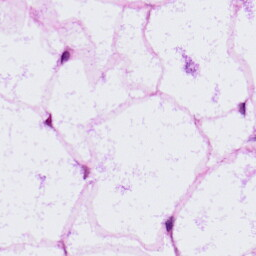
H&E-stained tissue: LymphNode